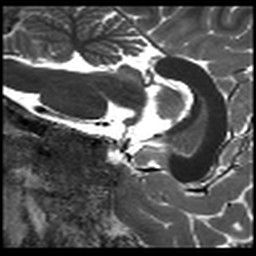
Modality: T1map
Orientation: sagittal
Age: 22
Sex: female